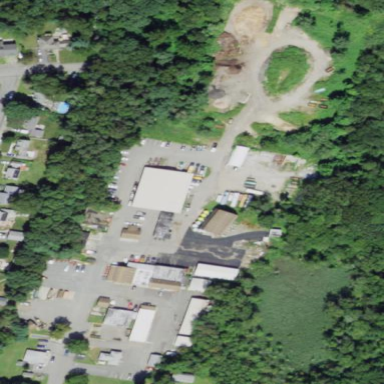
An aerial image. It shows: Industrial area featuring recycling center.